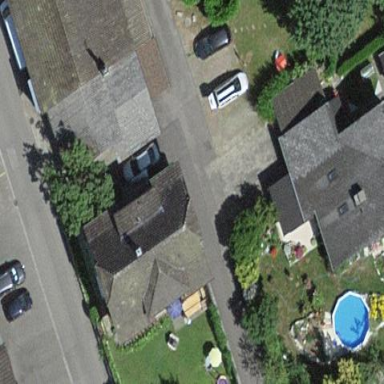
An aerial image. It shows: Building with tile roof.